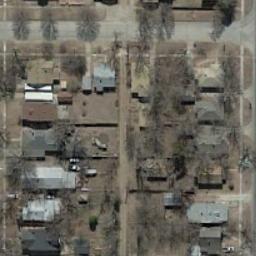
Label: residential